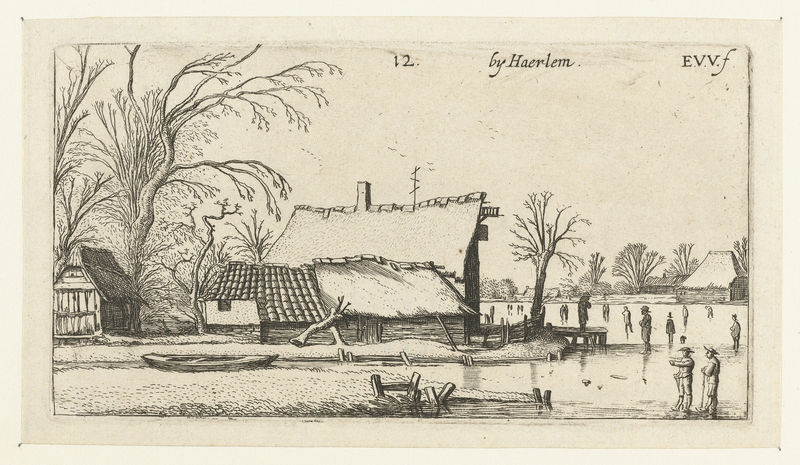
Titel: Boerderij bij een bevroren rivier met schaatsers
Künstler: Esaias van de Velde
Standort: Amsterdam
Institution: Rijksmuseum
Schlagwörter: people, black, old, print, rock, stone, tree, boat, house, lake, water, houses, roof, trees, grass, river, drawing, paper, hats, sketch, ice, fence, ink, buildings, farm, home, shack, primitive, chimney, dutch, farmers, tile, agriculture, dock, tile roof, shed, flood, outhouse, environment, sciff, 12, thatch, skiff, wading, shingles, weather vane, farmland, vuildings, haerlem, evvf, haerlem\, watcer